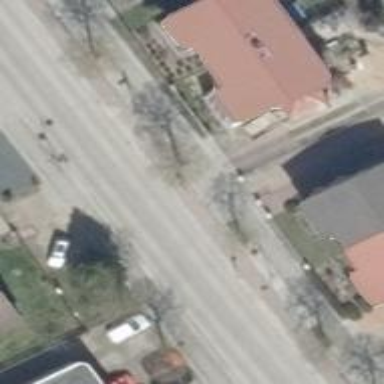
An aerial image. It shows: Broadleaved deciduous tree along the street.